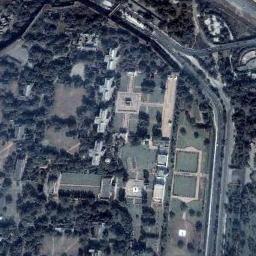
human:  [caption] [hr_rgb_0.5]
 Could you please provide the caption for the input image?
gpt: The palace is on the grass surrounded by trees .

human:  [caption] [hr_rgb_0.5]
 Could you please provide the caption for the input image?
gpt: The palace with some parks is surrounded by some trees .

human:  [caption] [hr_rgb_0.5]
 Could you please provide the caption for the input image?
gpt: There is a wide road next to the palace .

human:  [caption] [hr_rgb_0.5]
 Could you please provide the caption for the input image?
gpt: There are many trees near the palace .

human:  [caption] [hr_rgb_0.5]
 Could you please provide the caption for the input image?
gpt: There are many green trees and lawns at the palace .